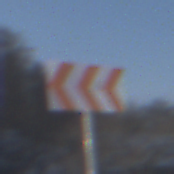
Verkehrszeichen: RichtungstafelnInKurvenGrossRechts
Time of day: MorningAfternoon
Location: Outdoor (Nature)
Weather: PartlyCloudy
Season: Winter
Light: Natural